Field crop: maize
Growth stage: 2
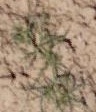
Species: salsola